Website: crate-barrel
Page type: receipt
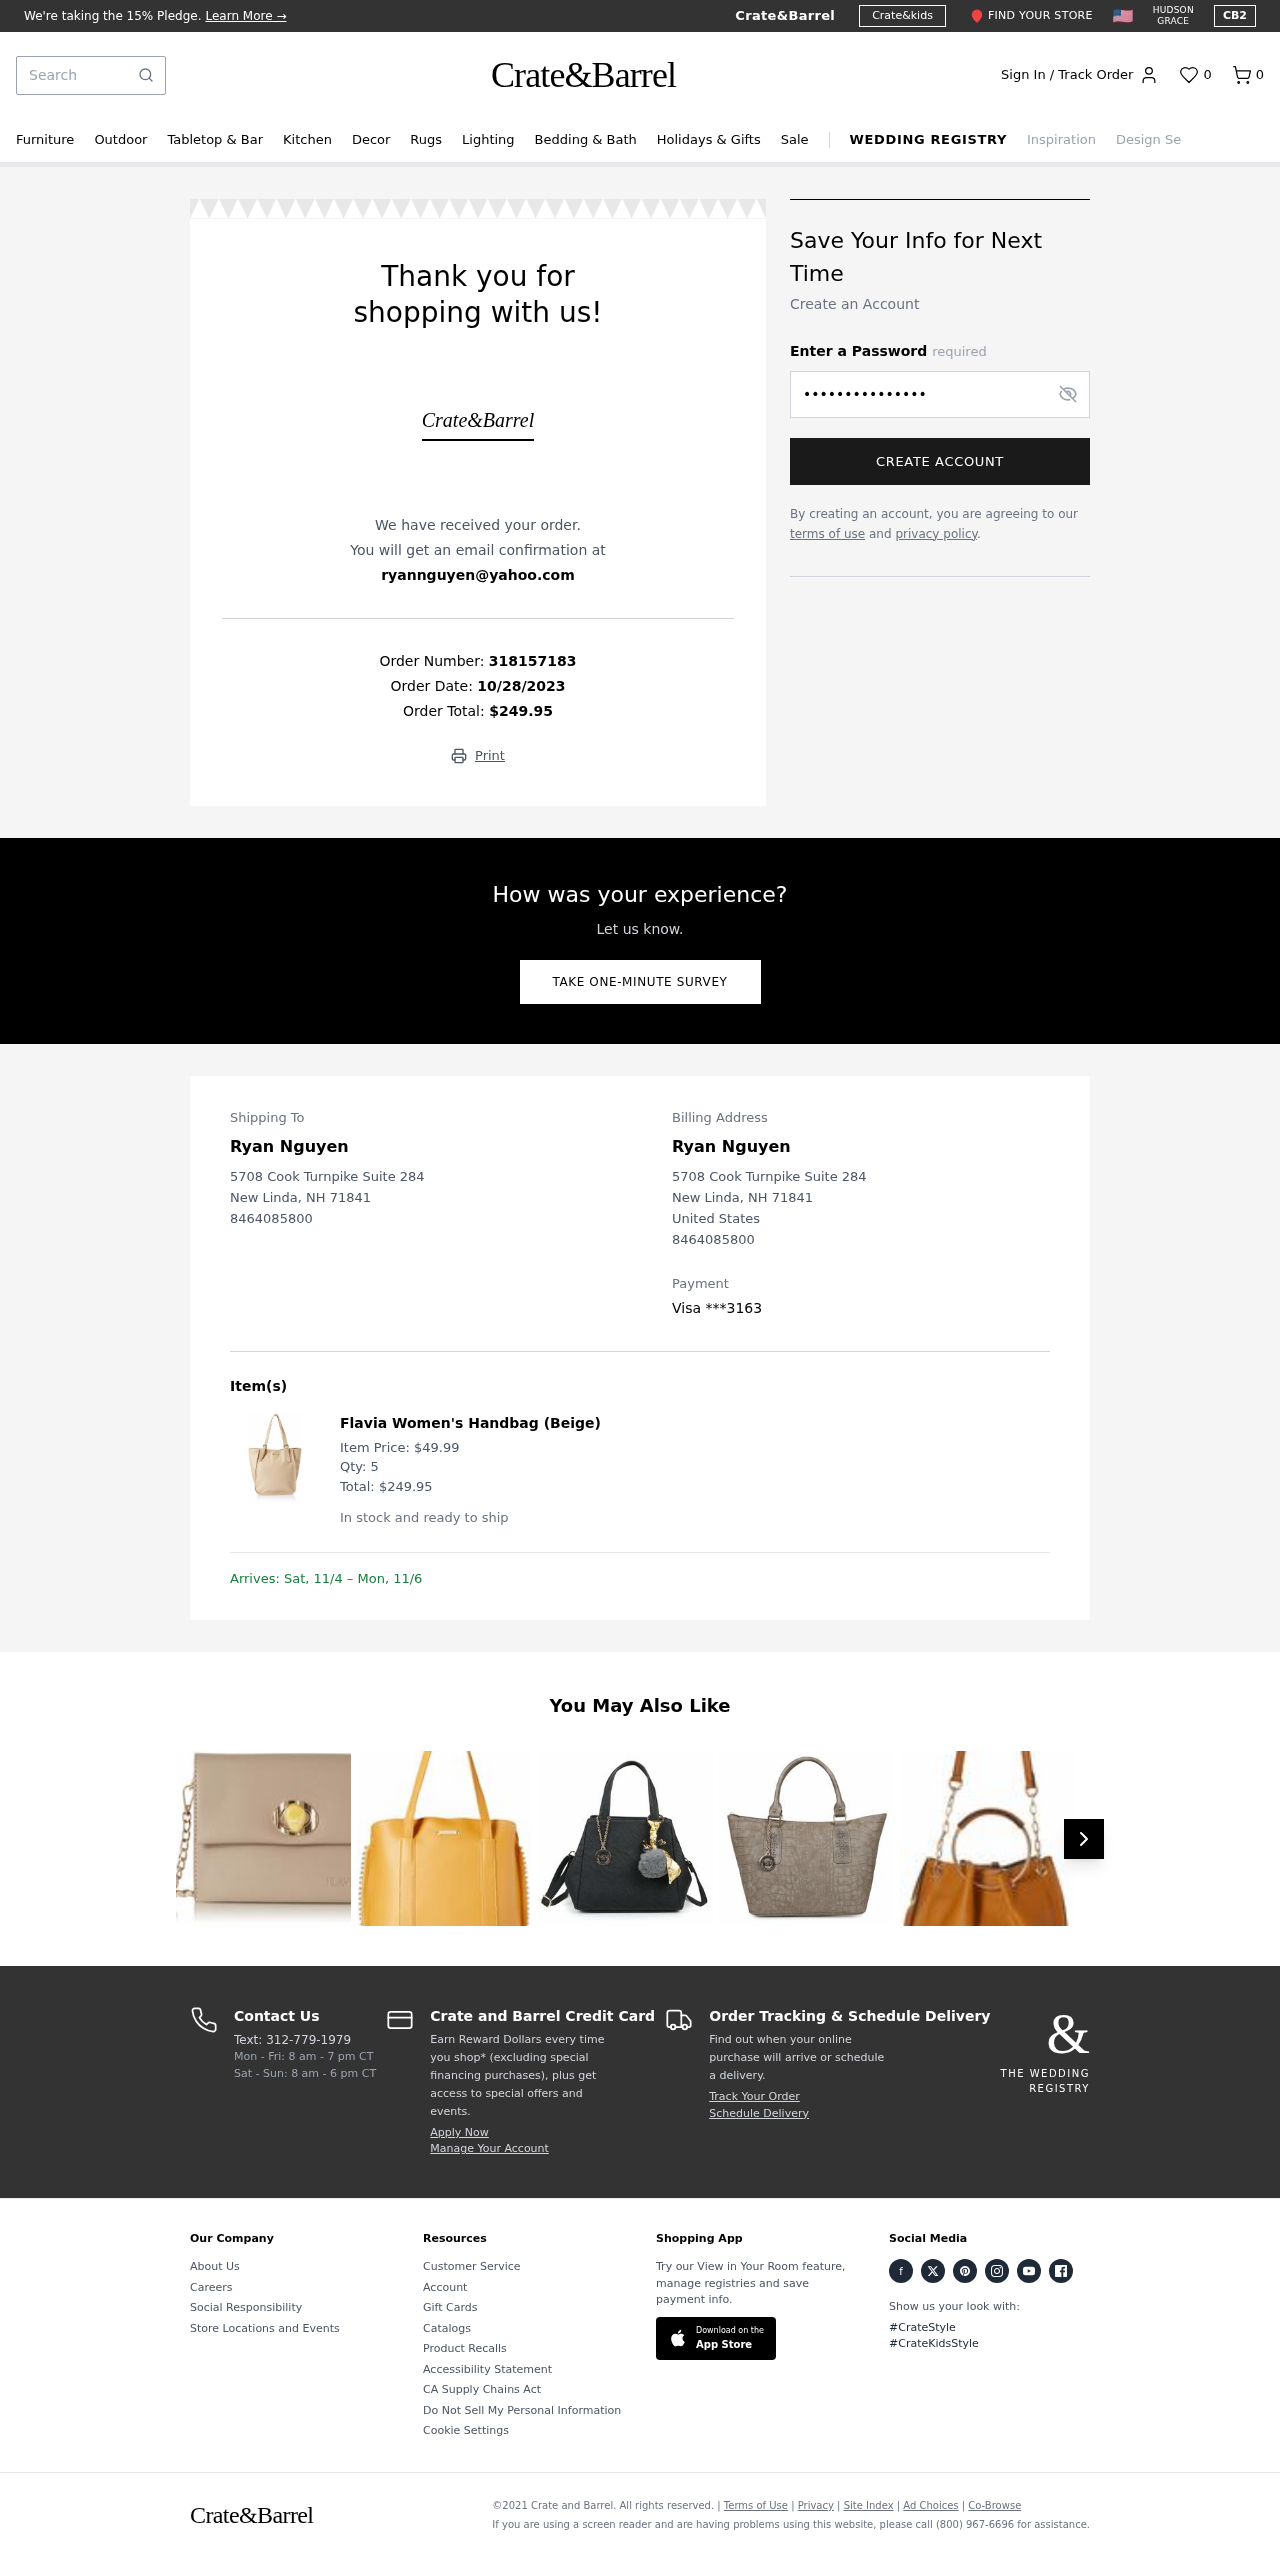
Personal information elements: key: PII_CARD_LAST4
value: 3163
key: PII_CARD_TYPE
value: Visa
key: PII_CITY
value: New Linda
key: PII_COUNTRY
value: United States
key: PII_EMAIL
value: ryannguyen@yahoo.com
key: PII_FULLNAME
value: Ryan Nguyen
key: PII_PHONE
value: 8464085800
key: PII_POSTCODE
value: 71841
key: PII_STATE_ABBR
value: NH
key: PII_STREET
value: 5708 Cook Turnpike Suite 284
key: PII_FULLNAME2
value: Ryan Nguyen
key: PII_CITY2
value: New Linda
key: PII_STATE_ABBR2
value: NH
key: PII_POSTCODE_FULL
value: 71841
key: PII_POSTCODE_NUMERIC
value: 71841
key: PII_PHONE2
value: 8464085800
Product elements: key: PRODUCT1_NAME
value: Flavia Women's Handbag (Beige)
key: PRODUCT1_PRICE
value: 49.99
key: PRODUCT1_QUANTITY
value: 5
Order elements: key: ORDER_NUM_ITEMS
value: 0
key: ORDER_ID
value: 318157183
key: ORDER_DATE
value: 10/28/2023
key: ORDER_TOTAL
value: $249.95
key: ORDER_ITEM_TOTAL
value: $249.95
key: ORDER_DELIVERY_DATE
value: Sat, 11/4 – Mon, 11/6
Search elements: key: HEADER_SEARCH
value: Search
Other elements: key: FAVORITES_COUNT
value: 0